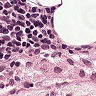
Metastatic tissue present: no